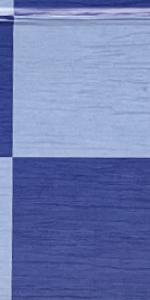
Label: Empty